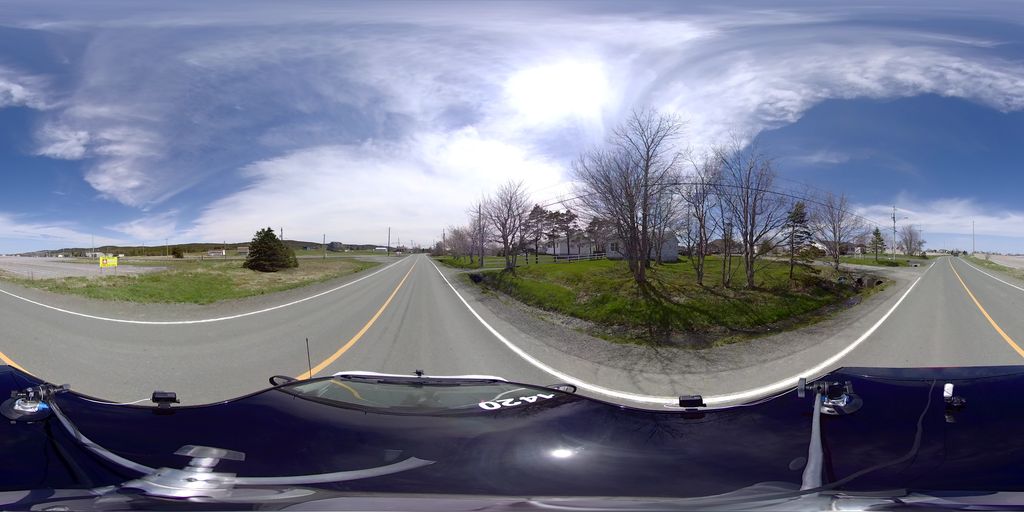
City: st_johns